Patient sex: M
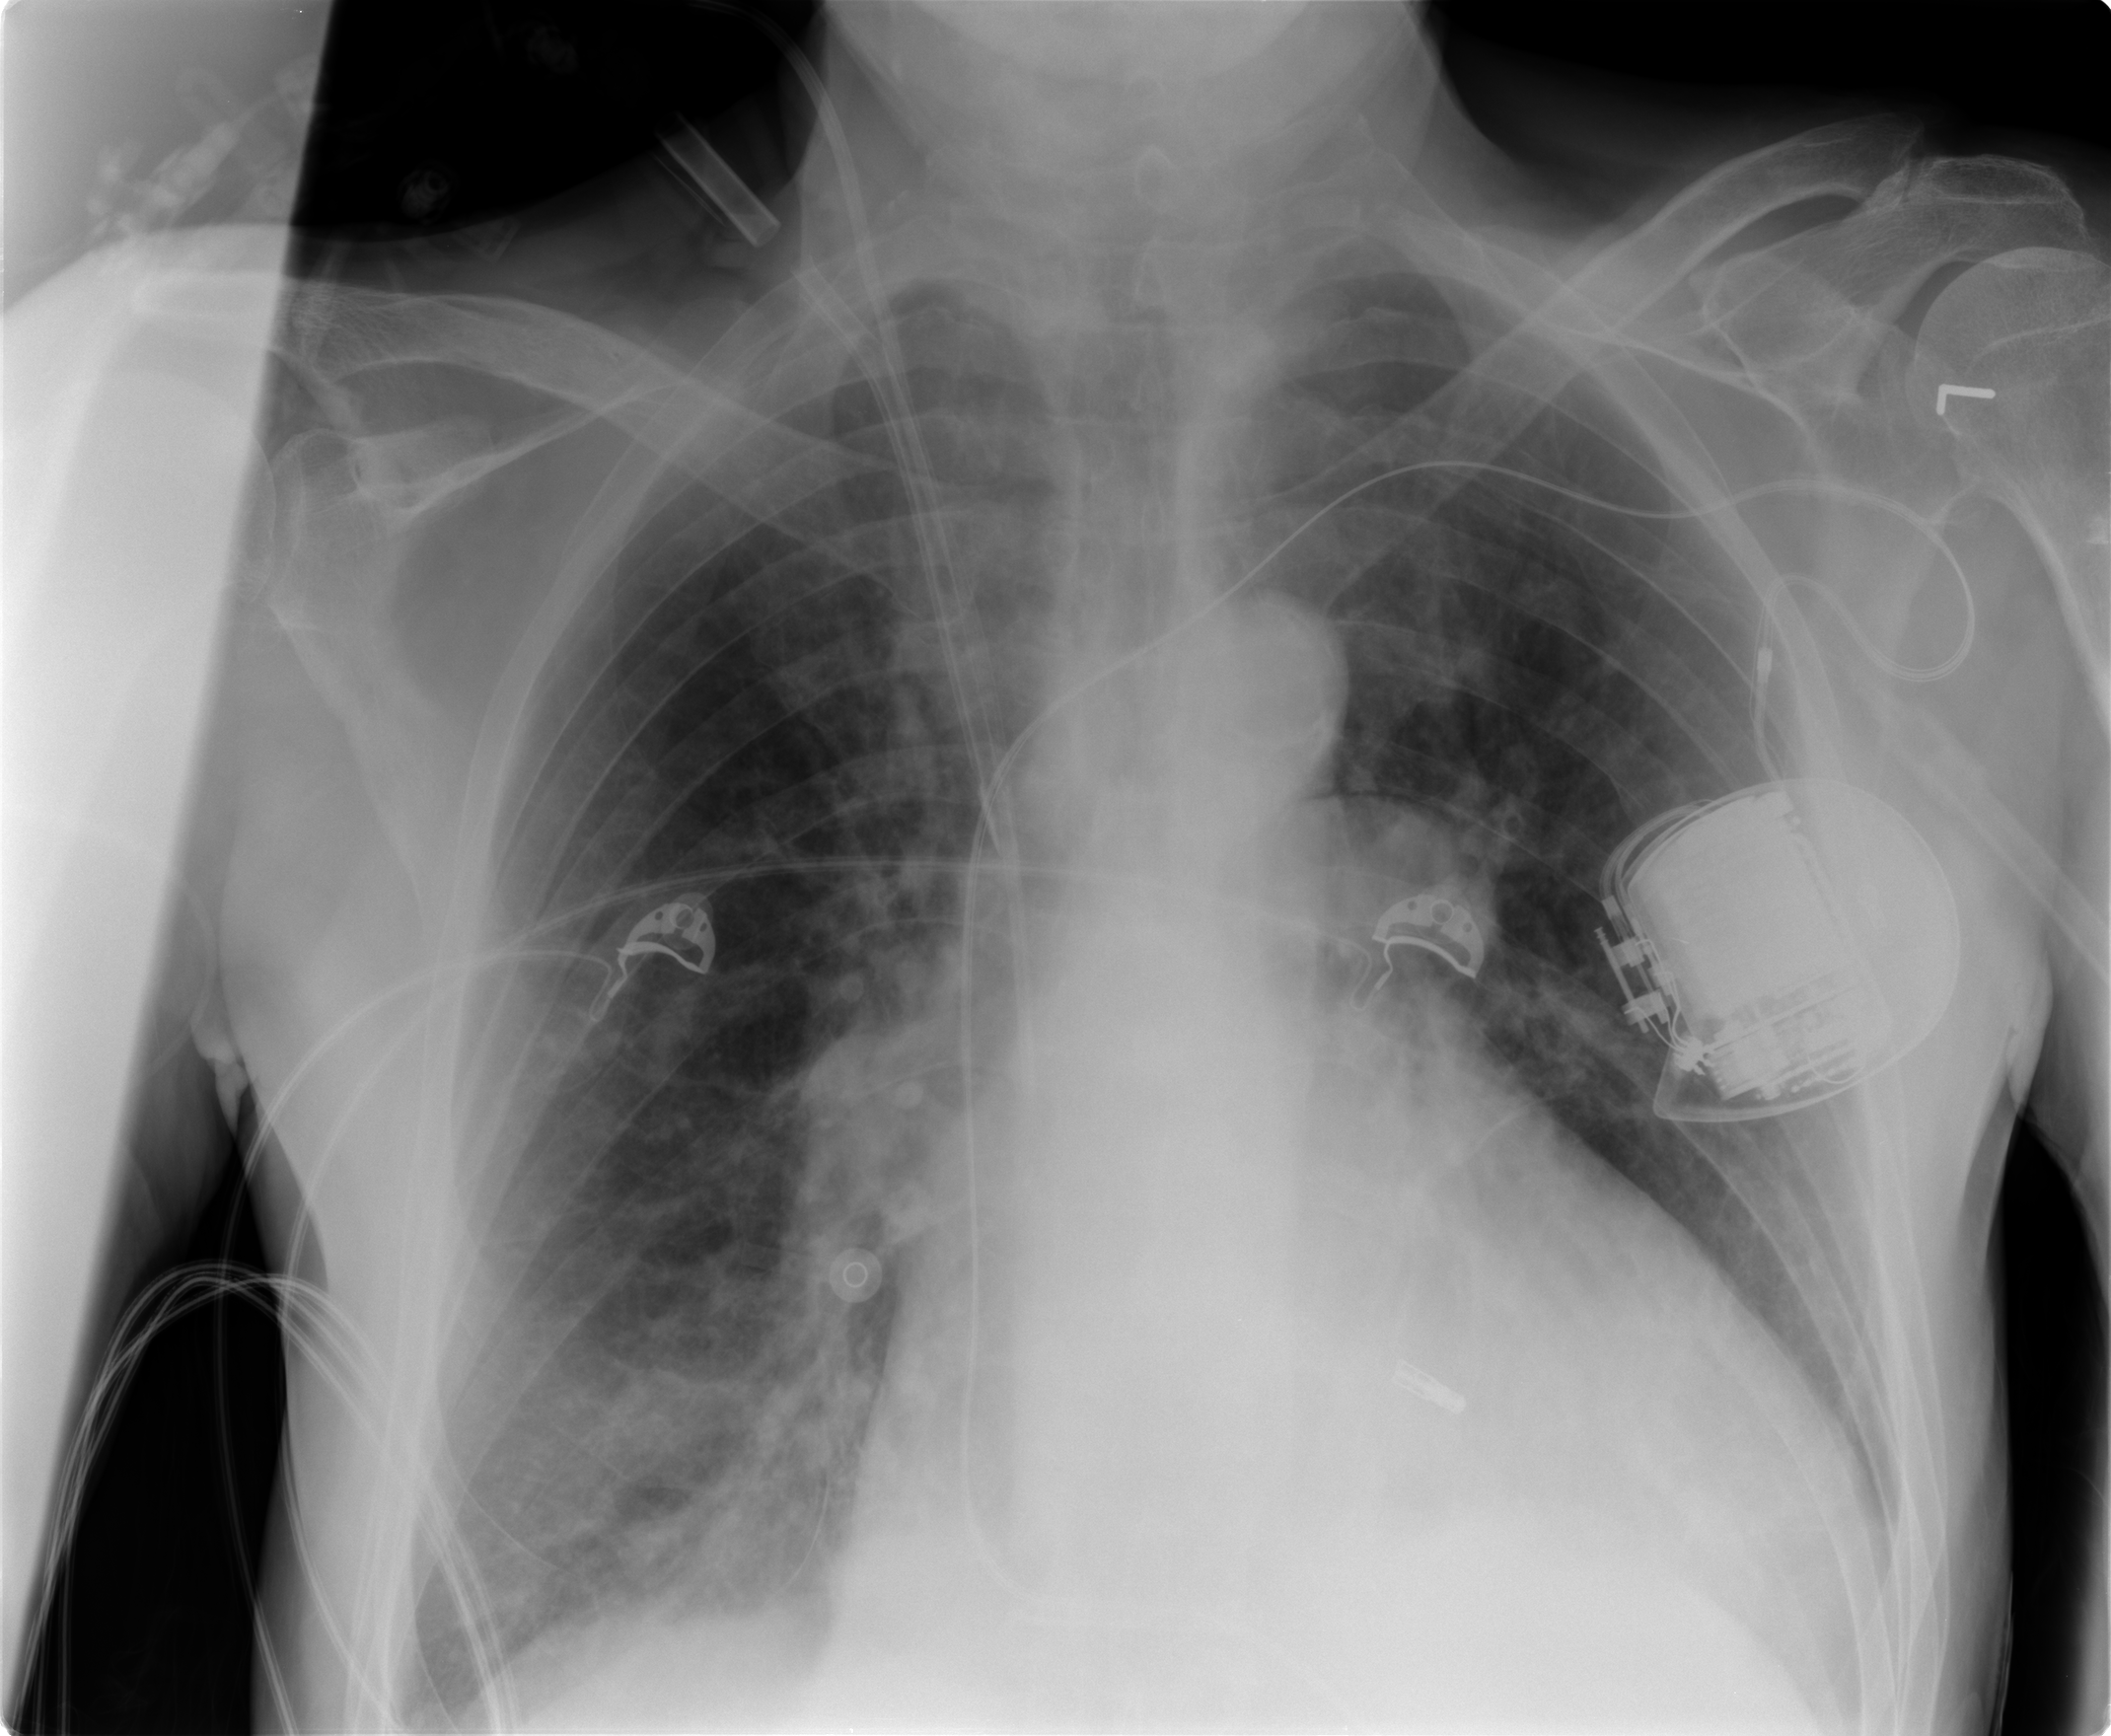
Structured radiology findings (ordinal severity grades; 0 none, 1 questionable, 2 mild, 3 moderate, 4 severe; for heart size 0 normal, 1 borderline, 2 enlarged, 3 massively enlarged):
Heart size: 3
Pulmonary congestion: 2
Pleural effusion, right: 2
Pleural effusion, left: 1
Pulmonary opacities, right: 2
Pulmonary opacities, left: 0
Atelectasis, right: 2
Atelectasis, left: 2